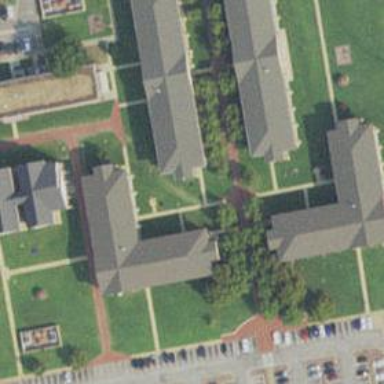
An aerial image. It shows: Dormitory building.